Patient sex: M
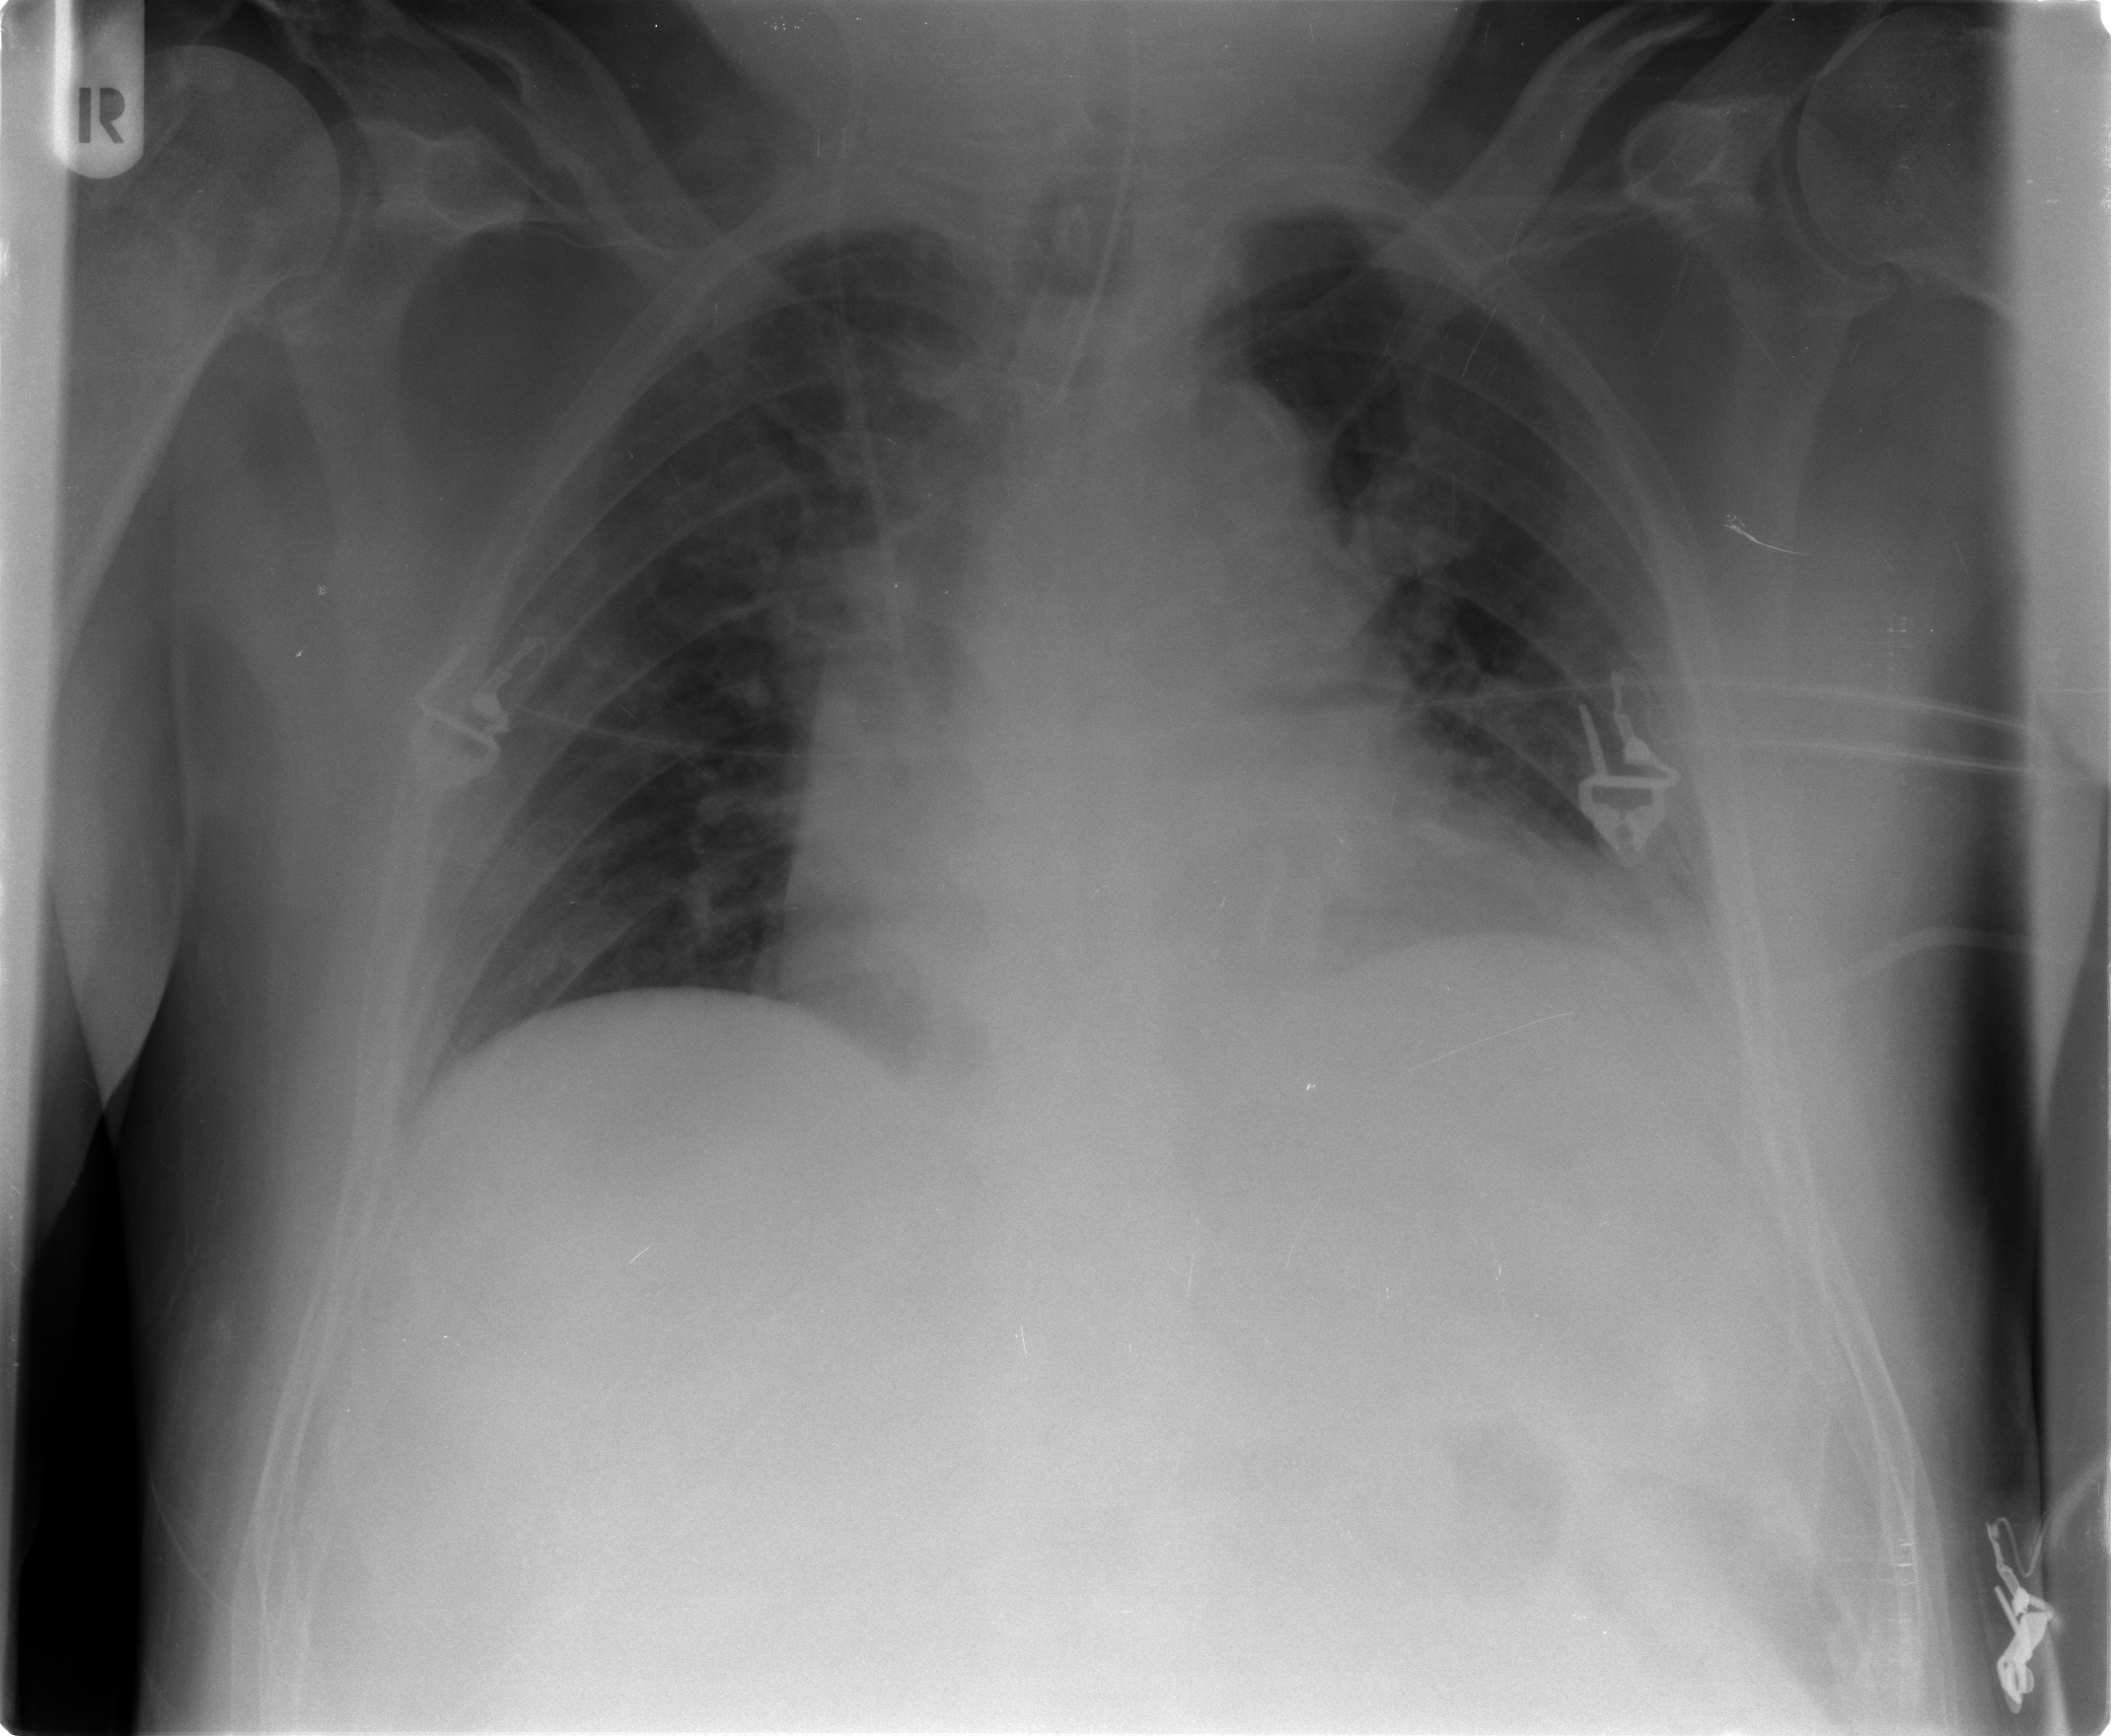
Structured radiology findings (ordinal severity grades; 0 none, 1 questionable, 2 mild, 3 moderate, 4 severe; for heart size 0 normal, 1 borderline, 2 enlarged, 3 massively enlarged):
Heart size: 2
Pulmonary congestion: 0
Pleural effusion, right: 0
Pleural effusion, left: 1
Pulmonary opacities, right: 0
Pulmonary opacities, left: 0
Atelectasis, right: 0
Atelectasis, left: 2